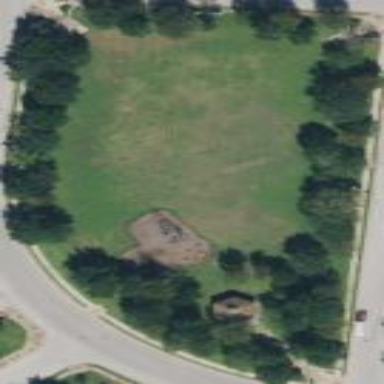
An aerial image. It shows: Recreational ground known as park.